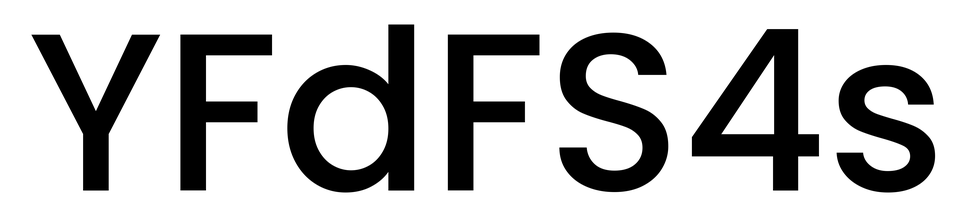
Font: Poppins-Medium